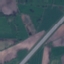
Land use / land cover class: Highway